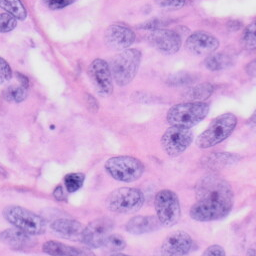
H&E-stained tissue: Skin